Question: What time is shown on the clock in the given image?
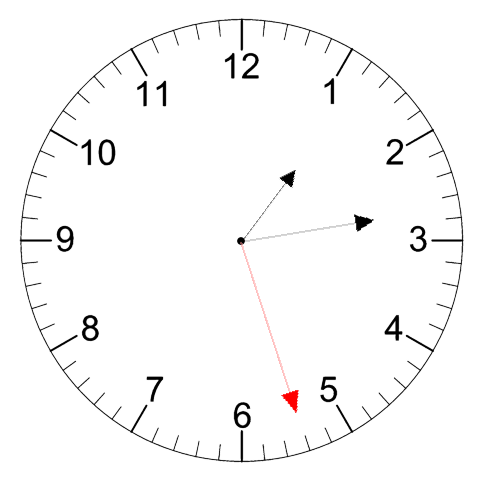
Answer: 01:13:27